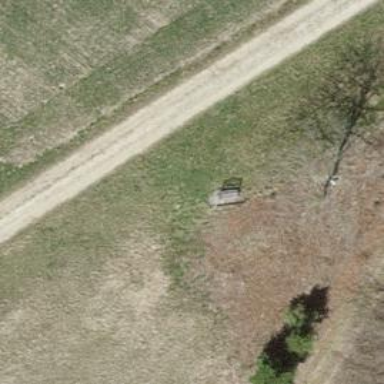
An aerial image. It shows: Brown bench.